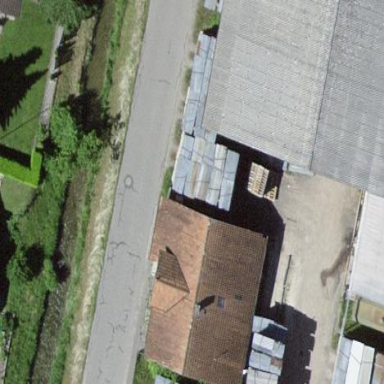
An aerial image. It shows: Farm building.